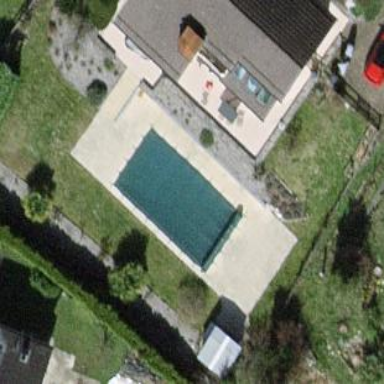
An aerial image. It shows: Swimming pool located in leisure land.